Chest X-ray. View position: PA
Patient age: 45
Patient sex: F
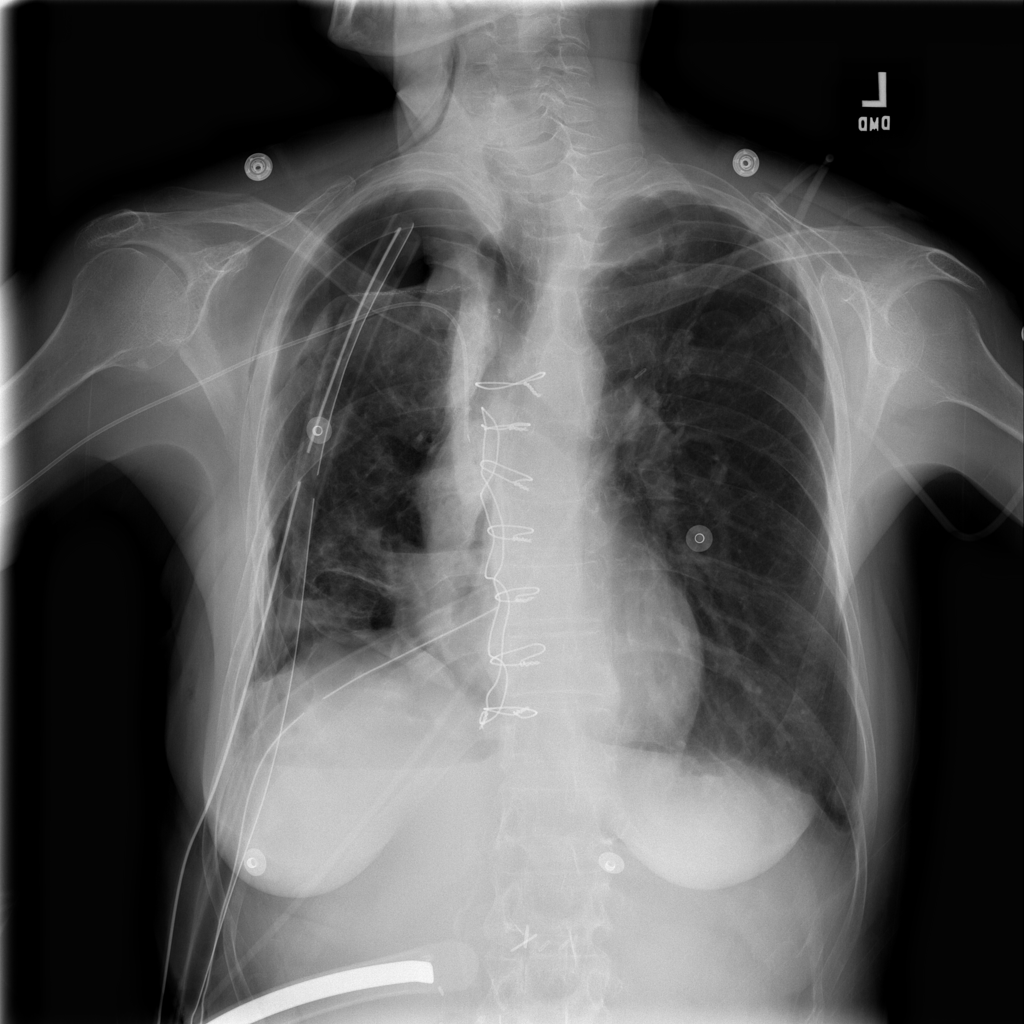
Finding: Pneumothorax